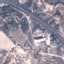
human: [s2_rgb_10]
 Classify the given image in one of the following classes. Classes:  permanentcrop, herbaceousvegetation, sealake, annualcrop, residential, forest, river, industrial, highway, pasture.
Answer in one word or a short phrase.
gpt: Highway